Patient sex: F
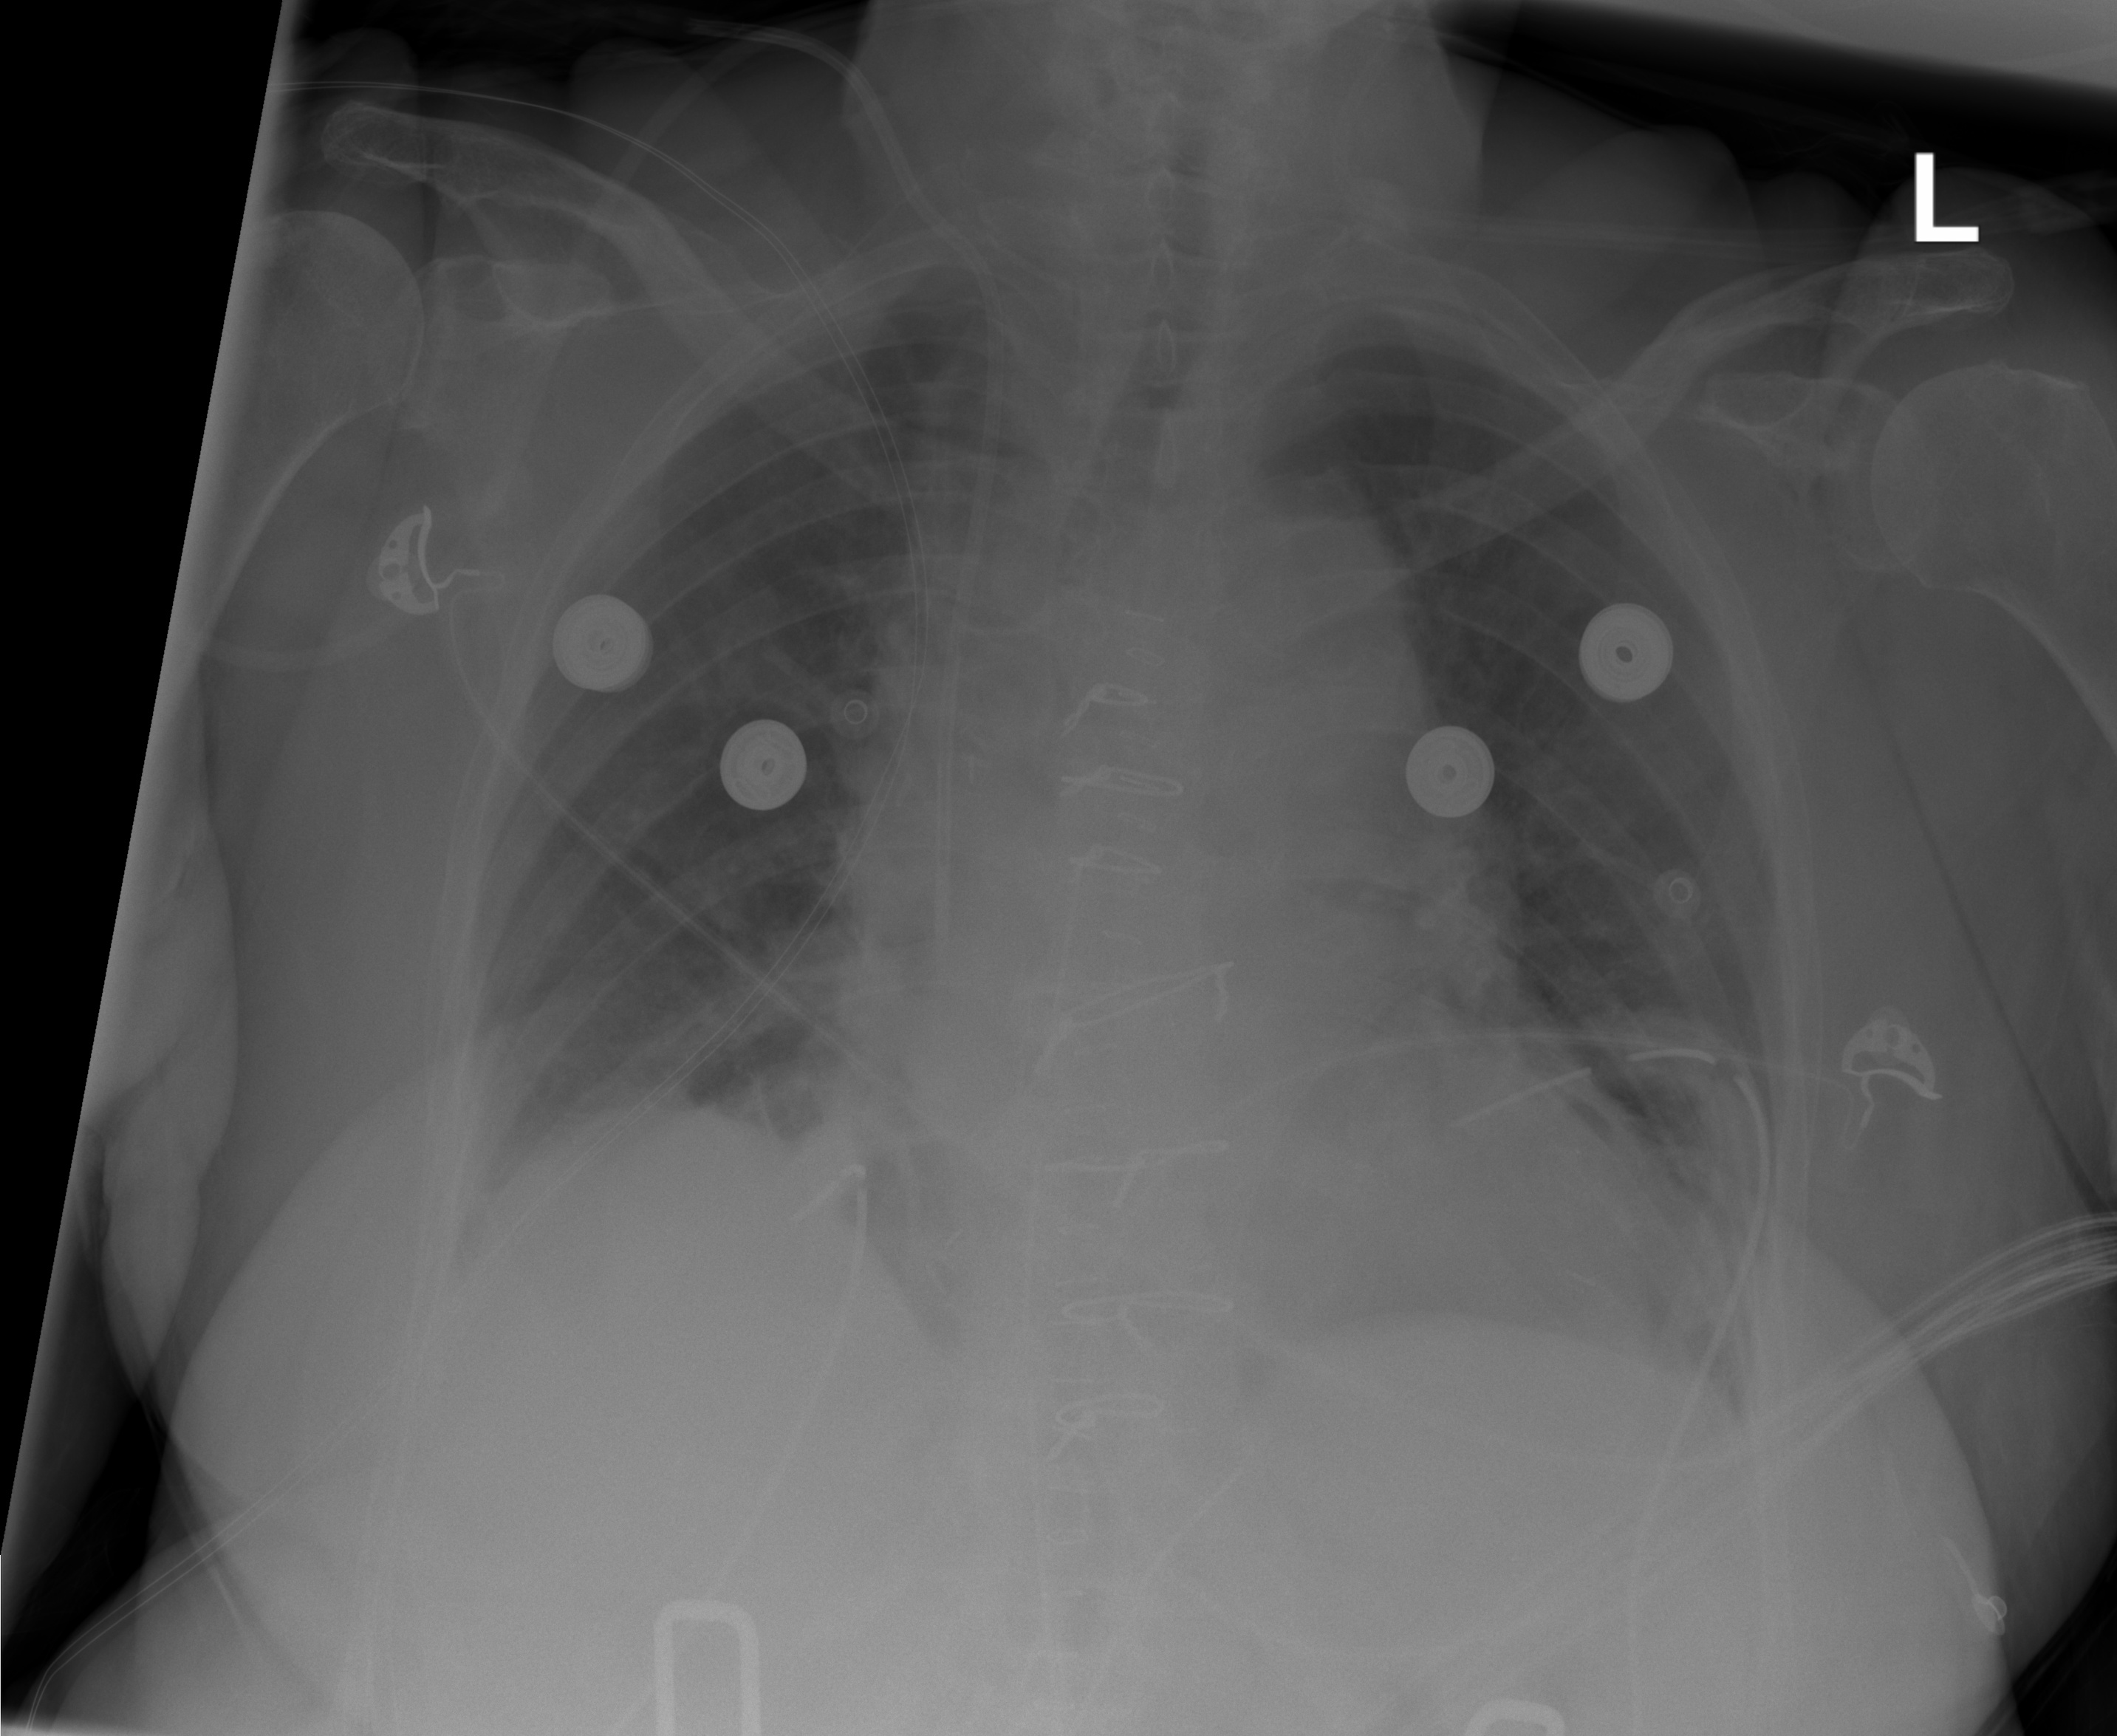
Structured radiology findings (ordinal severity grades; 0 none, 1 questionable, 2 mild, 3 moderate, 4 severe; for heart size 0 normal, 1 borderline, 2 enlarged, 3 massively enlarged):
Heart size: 2
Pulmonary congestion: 0
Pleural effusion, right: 0
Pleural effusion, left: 0
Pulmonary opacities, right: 0
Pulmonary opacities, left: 0
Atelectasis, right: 2
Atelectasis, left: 2